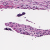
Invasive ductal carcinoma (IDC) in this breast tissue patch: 0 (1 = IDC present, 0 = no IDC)